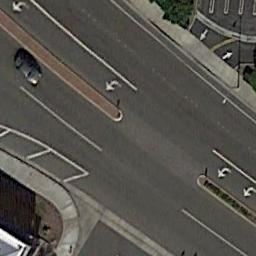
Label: freeway